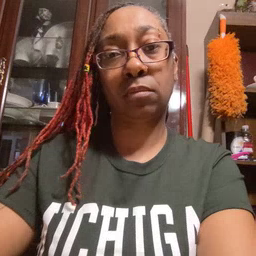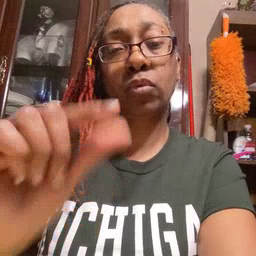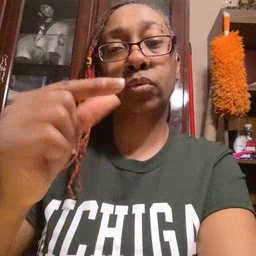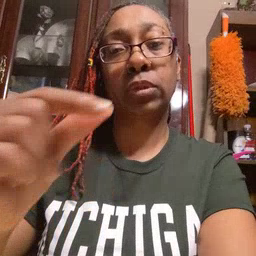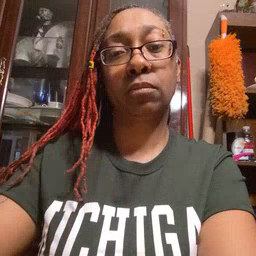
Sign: green